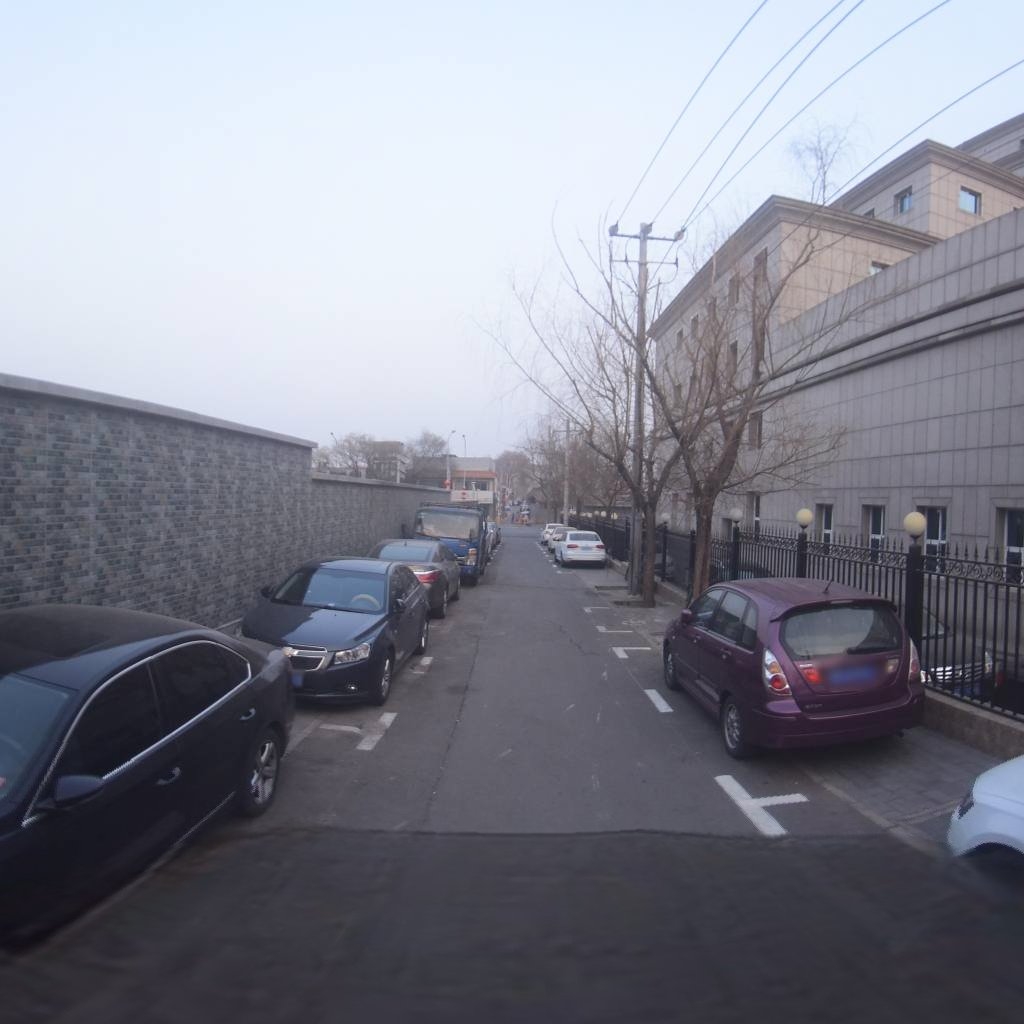
Region: Xicheng
Road damage annotations: longitudinal crack, longitudinal crack